Current action and preconditions to check: trajectory_clear

Your task: For each precondition in the list above, predict whether it will hold at this action.

Consider the current scene as observed from the mobile robot's camera, and analyze the predicted future states of all dynamic agents (e.g., people, animals, vehicles, or any moving entities) within the NEXT SECOND.

IMPORTANT: Only answer "very likely" if you are absolutely certain—based on strong, clear evidence—that a dynamic agent will violate the precondition in the predicted future state. Do NOT answer "very likely" for unlikely, ambiguous, or low-probability risks.

Ask yourself for each precondition: Is there a high probability, with clear and convincing evidence, that the predicted future states of any dynamic agent will interfere with the predicted future state of the currently executing action within the NEXT SECOND, causing that precondition to fail?

Assess the risk level based on these predictions. Use "likely" or "very likely" if motions create a clear risk of interference.

Use "neutral" or "improbable" if agents are nearby but their predicted paths are clearly diverging or non-conflicting.

Failure Risk Categories: "very improbable", "improbable", "neutral", "likely", "very likely"

Answer Format: Output ONLY the probability_of_failure value from these categories: "very improbable", "improbable", "neutral", "likely", "very likely"

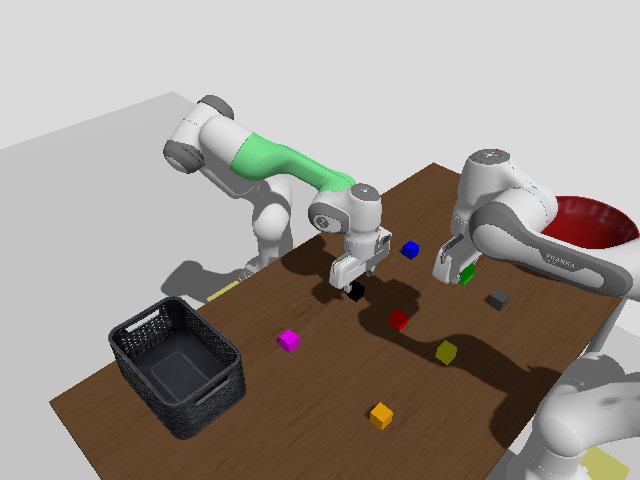

Answer: very improbable